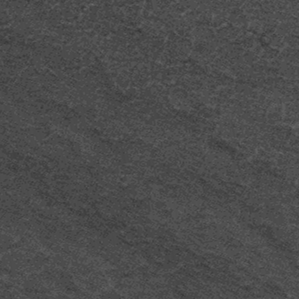
Label: frost